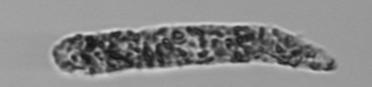
Label: fecal_pellet